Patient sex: M
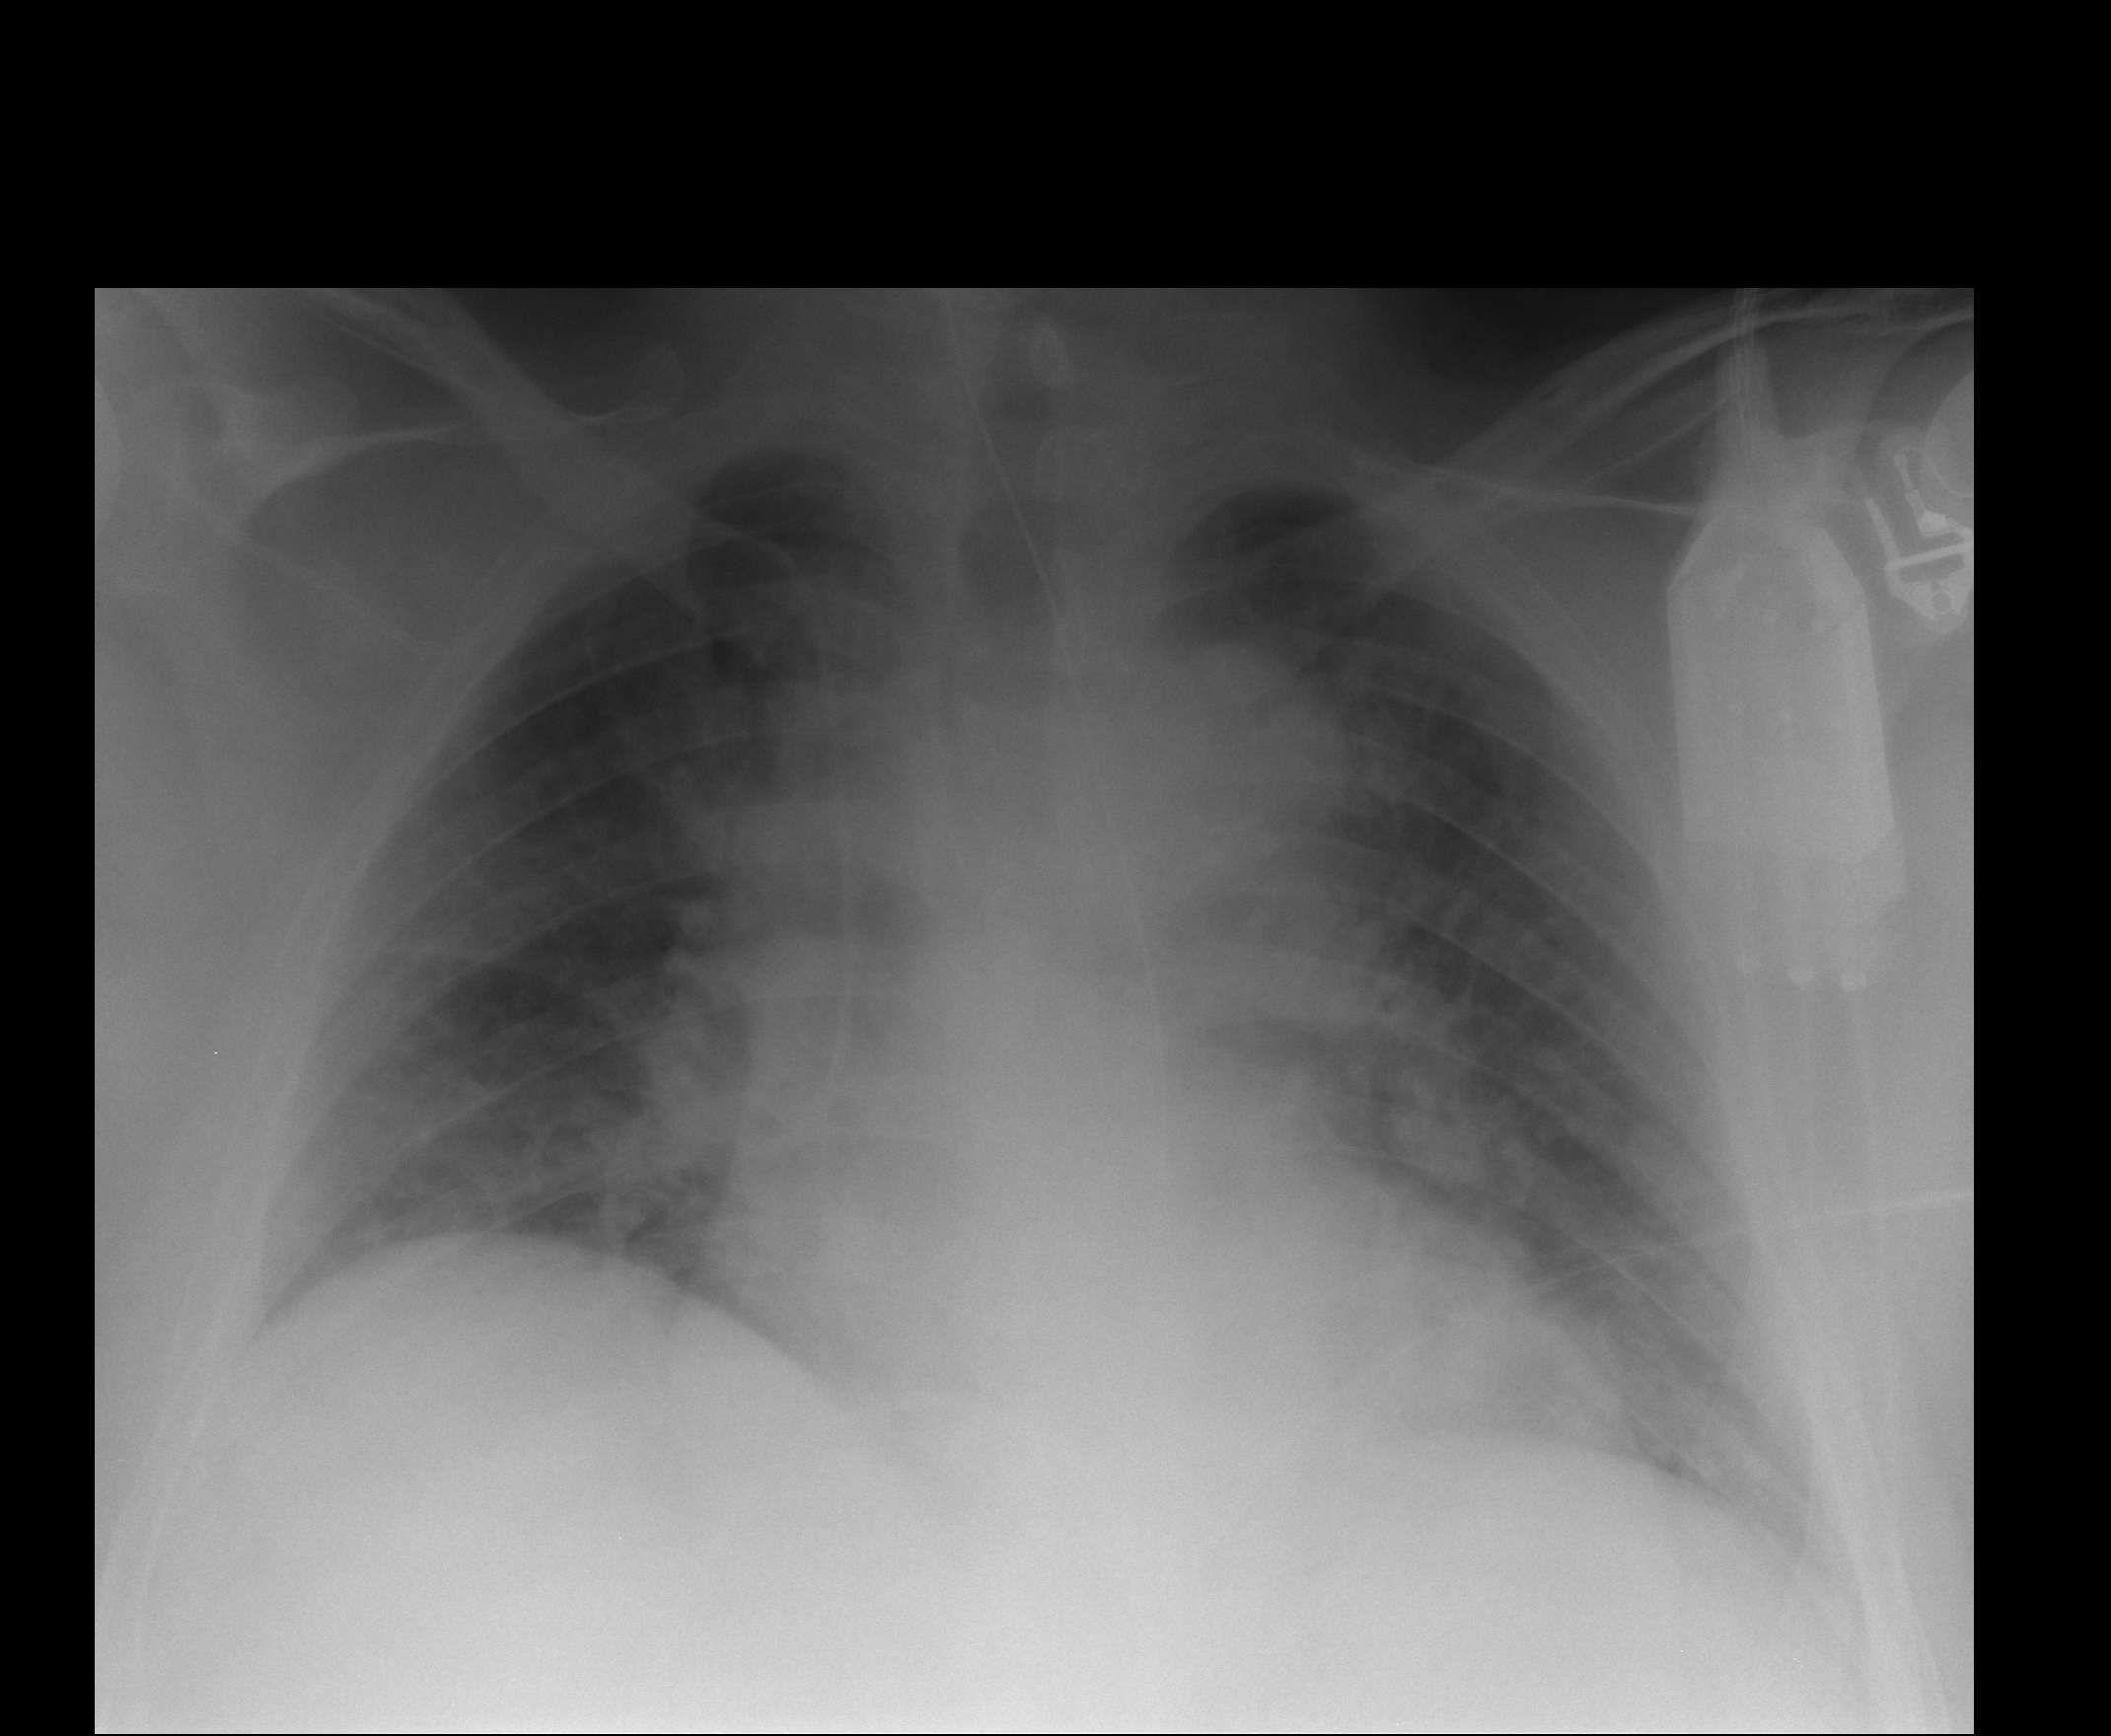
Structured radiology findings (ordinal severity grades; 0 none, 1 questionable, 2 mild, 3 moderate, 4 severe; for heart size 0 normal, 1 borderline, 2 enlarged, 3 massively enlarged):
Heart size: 2
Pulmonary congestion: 3
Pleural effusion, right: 0
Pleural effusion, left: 1
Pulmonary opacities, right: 1
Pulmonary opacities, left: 1
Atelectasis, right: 1
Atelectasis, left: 1